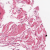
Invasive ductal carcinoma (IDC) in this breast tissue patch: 0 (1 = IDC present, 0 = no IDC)